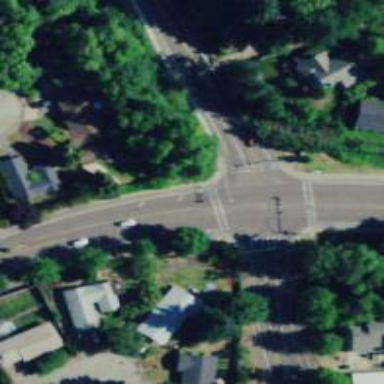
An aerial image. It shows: Marked crossing on the road.